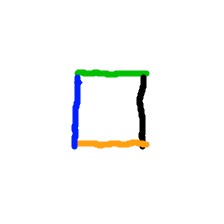
Shape: square